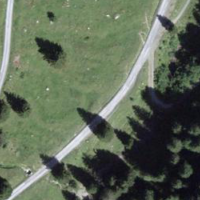
EUNIS habitat code: 23
Species observed at this site:
Geum rivale